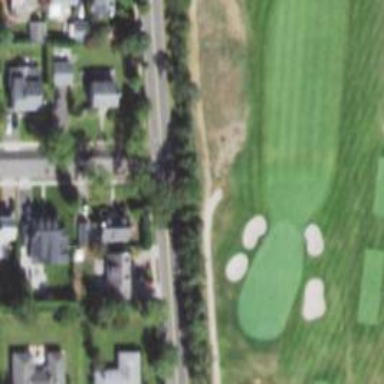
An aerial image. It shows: Service road designated as golf cart path.